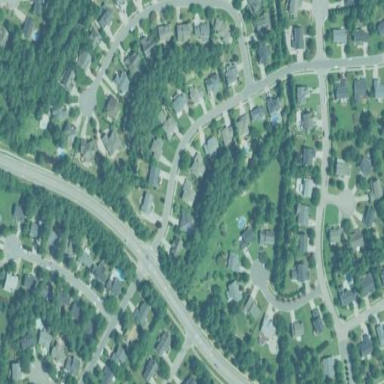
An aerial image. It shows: Residential neighbourhood.